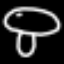
Label: mushroom